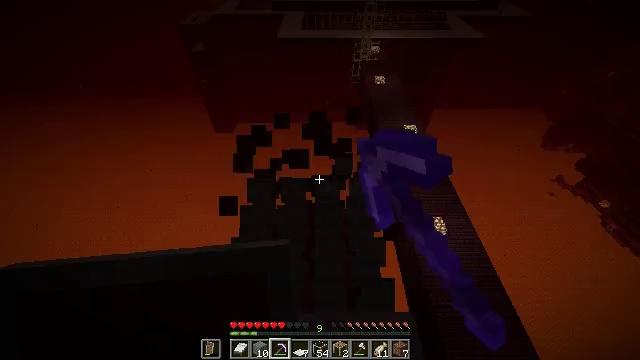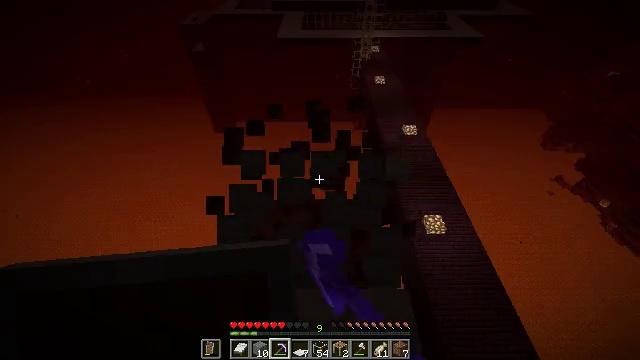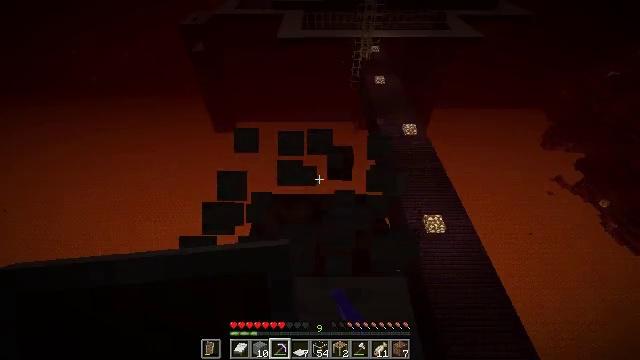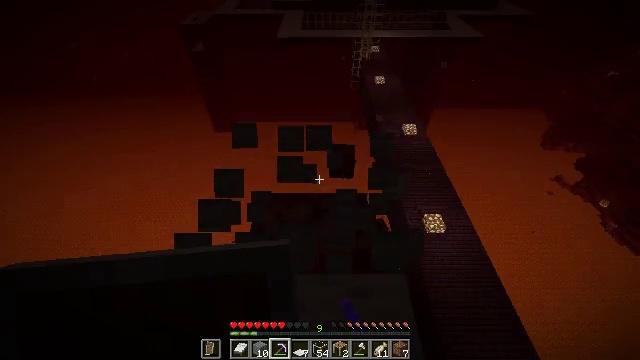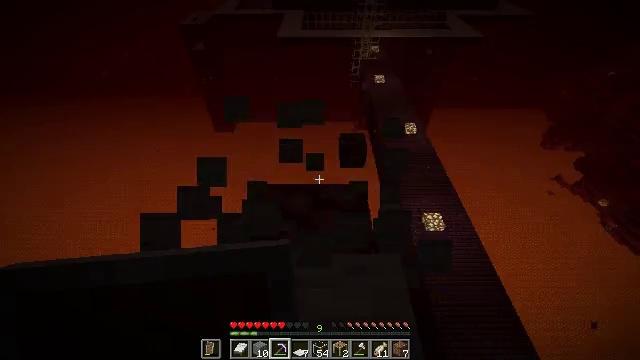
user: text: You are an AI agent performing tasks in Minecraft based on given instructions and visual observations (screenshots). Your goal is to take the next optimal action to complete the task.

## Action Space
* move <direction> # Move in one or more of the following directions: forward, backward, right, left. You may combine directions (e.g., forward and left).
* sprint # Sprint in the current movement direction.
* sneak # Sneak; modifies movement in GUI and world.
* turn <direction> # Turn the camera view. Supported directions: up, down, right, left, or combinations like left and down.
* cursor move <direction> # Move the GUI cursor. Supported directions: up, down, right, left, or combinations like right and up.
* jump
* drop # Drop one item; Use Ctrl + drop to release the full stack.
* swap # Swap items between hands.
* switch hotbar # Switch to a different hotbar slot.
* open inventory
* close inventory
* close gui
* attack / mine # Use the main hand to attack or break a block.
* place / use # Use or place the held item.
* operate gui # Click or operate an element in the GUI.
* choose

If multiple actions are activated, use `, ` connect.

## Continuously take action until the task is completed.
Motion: motion action
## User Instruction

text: Pick up the stone slab block.
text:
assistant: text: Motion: move back, sneak, attack / mine
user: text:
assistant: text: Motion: move back, sneak, attack / mine
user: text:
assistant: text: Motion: move back, sneak, attack / mine
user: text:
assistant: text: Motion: move back, sneak, attack / mine
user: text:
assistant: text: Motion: sneak, attack / mine